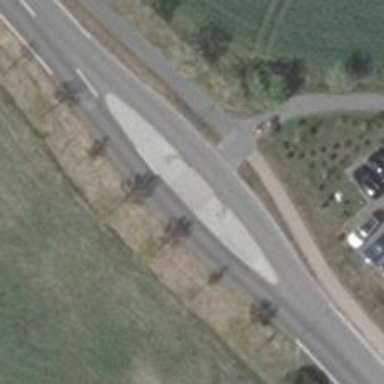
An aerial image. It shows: Secondary road with asphalt surface.